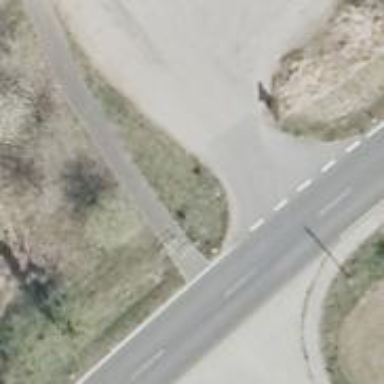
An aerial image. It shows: Asphalt cycleway.